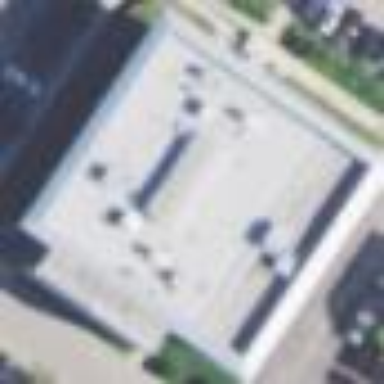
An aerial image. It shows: Public building.